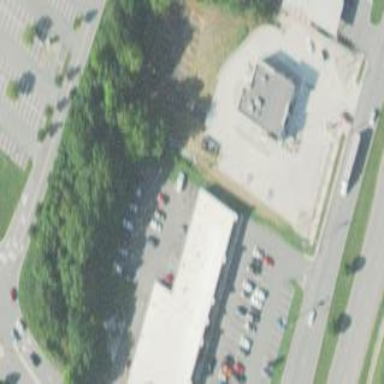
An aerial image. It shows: Retail building.